Question: I have two spinners separately, which help me selecting the options and criterias for the ListView to generate, i.e. I need to select a bus and a stop to show the timetable(ListView) which fit the query. Now straight to the problem: I have two spinners in ScrollView and ListView itself. I need to ensure, that it would scroll smoothly when the device is flipped horizontally. All I can is to scroll ListView in fixed height, while it could fill and cover it's whole height, but it's shrinked... Any ideas?
PublicTransport java code:
'''
public class PublicTransport extends Fragment {
private View rootView;
private Spinner routes_spinner, stops_spinner;
private Button submit;
private String spinner_stop_name;
private int bus_id;
private String table_names[] = { "Bus_2", "Bus_2B", "Bus_3", "Bus_4", "Bus_6", "Bus_6B", "Bus_9", "Bus_10", "Bus_11", "Bus_16", "Bus_16B" };
private List<PublicTransportItem> items = new ArrayList<PublicTransportItem>();
private List<String> uniqueStops = new ArrayList<String>();
private CustomPublicTransportListAdapter adapter;
private ListView listView;
private static Locale myLocale;
private Context context;
private EasyTracker easyTracker = null;
@Override
public View onCreateView(LayoutInflater inflater, ViewGroup container,
Bundle savedInstanceState) {
rootView = inflater.inflate(R.layout.publictransport, container, false);
context = getActivity().getApplicationContext();
easyTracker = EasyTracker.getInstance(context);
setLanguage();
routes_spinner = (Spinner) rootView.findViewById(R.id.routes_spinner);
ArrayAdapter<CharSequence> routes_adapter = ArrayAdapter.createFromResource(getActivity(),
R.array.routes_array, android.R.layout.simple_spinner_item);
routes_adapter.setDropDownViewResource(android.R.layout.simple_spinner_dropdown_item);
routes_spinner.setAdapter(routes_adapter);
stops_spinner = (Spinner) rootView.findViewById(R.id.stops_spinner);
routes_spinner.setOnItemSelectedListener(new AdapterView.OnItemSelectedListener() {
@Override
public void onItemSelected(AdapterView<?> adapterView, View view, int i, long l) {
bus_id = i;
easyTracker.send(MapBuilder.createEvent("Public_transport",
"Rout", String.valueOf(i), null).build());//Routes i + 1
PublicTransportDatabaseHandler ptdb = new PublicTransportDatabaseHandler(context);
uniqueStops = ptdb.getAllStops(table_names[bus_id]);
ArrayAdapter<String> stops_adapter = new ArrayAdapter<String>(getActivity(), android.R.layout.simple_spinner_item,
uniqueStops);
stops_adapter.setDropDownViewResource(android.R.layout.simple_spinner_dropdown_item);
stops_spinner.setAdapter(stops_adapter);
items = ptdb.getAllPublicTransportItems(table_names[bus_id], spinner_stop_name);
adapter = new CustomPublicTransportListAdapter (context, items, bus_id);
listView = (ListView) rootView.findViewById(R.id.resultsList);
listView.setAdapter(adapter);
listView.setOnTouchListener(new View.OnTouchListener() {
@Override
public boolean onTouch(View v, MotionEvent event) {
int action = event.getAction();
switch (action) {
case MotionEvent.ACTION_DOWN:
v.getParent().requestDisallowInterceptTouchEvent(true);
break;
case MotionEvent.ACTION_UP:
v.getParent().requestDisallowInterceptTouchEvent(false);
break;
}
v.onTouchEvent(event);
return true;
}
});
}
@Override
public void onNothingSelected(AdapterView<?> adapterView) {
}
});
stops_spinner.setOnItemSelectedListener(new AdapterView.OnItemSelectedListener() {
@Override
public void onItemSelected(AdapterView<?> adapterView, View view, int i, long l) {
easyTracker.send(MapBuilder.createEvent("Public_transport",
"Stop", String.valueOf(i), null).build());//Stops i + 1
spinner_stop_name = stops_spinner.getItemAtPosition(i).toString();
PublicTransportDatabaseHandler ptdb = new PublicTransportDatabaseHandler(context);
items = ptdb.getAllPublicTransportItems(table_names[bus_id], spinner_stop_name);
adapter = new CustomPublicTransportListAdapter (context, items, bus_id);
listView = (ListView) rootView.findViewById(R.id.resultsList);
listView.setAdapter(adapter);
listView.setOnTouchListener(new View.OnTouchListener() {
@Override
public boolean onTouch(View v, MotionEvent event) {
int action = event.getAction();
switch (action) {
case MotionEvent.ACTION_DOWN:
v.getParent().requestDisallowInterceptTouchEvent(true);
break;
case MotionEvent.ACTION_UP:
v.getParent().requestDisallowInterceptTouchEvent(false);
break;
}
v.onTouchEvent(event);
return true;
}
});
}
@Override
public void onNothingSelected(AdapterView<?> adapterView) {
}
});
return rootView;
}
public static final PublicTransport newInstance(){
PublicTransport publicTransport = new PublicTransport();
Bundle bdl = new Bundle(2);
publicTransport.setArguments(bdl);
return publicTransport;
}
private void setLanguage() {
SharedPreferences sp = this.getActivity().getSharedPreferences("MyPrefs", Context.MODE_PRIVATE);
String lang = sp.getString("languages", "lt");
myLocale = new Locale(lang);
Resources res = getResources();
DisplayMetrics dm = res.getDisplayMetrics();
Configuration conf = res.getConfiguration();
conf.locale = myLocale;
res.updateConfiguration(conf, dm);
}
}
'''
PublicTransport xml code:
'''
<LinearLayout xmlns:android="http://schemas.android.com/apk/res/android"
android:layout_width="fill_parent"
android:layout_height="fill_parent"
android:orientation="vertical">
<LinearLayout
android:layout_height="wrap_content"
android:layout_width="fill_parent"
android:orientation="horizontal"
android:gravity="center_vertical"
android:weightSum="1"
android:layout_marginTop="10dp"
android:background="@drawable/blue_rectangle">
<TextView
android:text="@string/bus_route"
android:layout_height="wrap_content"
android:layout_width="0dip"
android:layout_weight="0.4"
android:textSize="18sp"
android:fontFamily="sans-serif-condensed"
android:textColor="#ffffff" />
<Spinner
android:id="@+id/routes_spinner"
android:layout_height="wrap_content"
android:layout_width="0dip"
android:layout_weight="0.6"
android:entries="@array/routes_array"
android:prompt="@string/route" />
</LinearLayout>
<View
android:layout_width="fill_parent"
android:layout_height="1dp"
android:background="#ffffff" />
<LinearLayout
android:layout_height="wrap_content"
android:layout_width="fill_parent"
android:orientation="horizontal"
android:gravity="center_vertical"
android:weightSum="1"
android:layout_marginBottom="10dp"
android:background="@drawable/blue_rectangle">
<TextView
android:text="@string/bus_stop"
android:layout_height="wrap_content"
android:layout_width="0dip"
android:layout_weight="0.4"
android:textSize="18sp"
android:fontFamily="sans-serif-condensed"
android:textColor="#ffffff" />
<Spinner
android:id="@+id/stops_spinner"
android:layout_height="wrap_content"
android:layout_width="0dip"
android:layout_weight="0.6"
android:prompt="@string/stop" />
</LinearLayout>
<View
android:layout_width="fill_parent"
android:layout_height="1dp"
android:background="#ffffff" />
<TextView
android:layout_width="wrap_content"
android:layout_height="wrap_content"
android:text="@string/results"
android:padding="8dp"
android:textSize="18dp"
android:textStyle="normal"
android:textColor="@android:color/white"
android:fontFamily="sans-serif-condensed" />
<View
android:layout_width="fill_parent"
android:layout_height="1dp"
android:background="#ffffff" />
<ListView
android:id="@+id/resultsList"
android:layout_width="fill_parent"
android:layout_height="wrap_content"
android:layout_margin="5dp"
android:divider="@android:color/transparent"
android:dividerHeight="5.0sp">
</ListView>
</LinearLayout>
</ScrollView>
'''

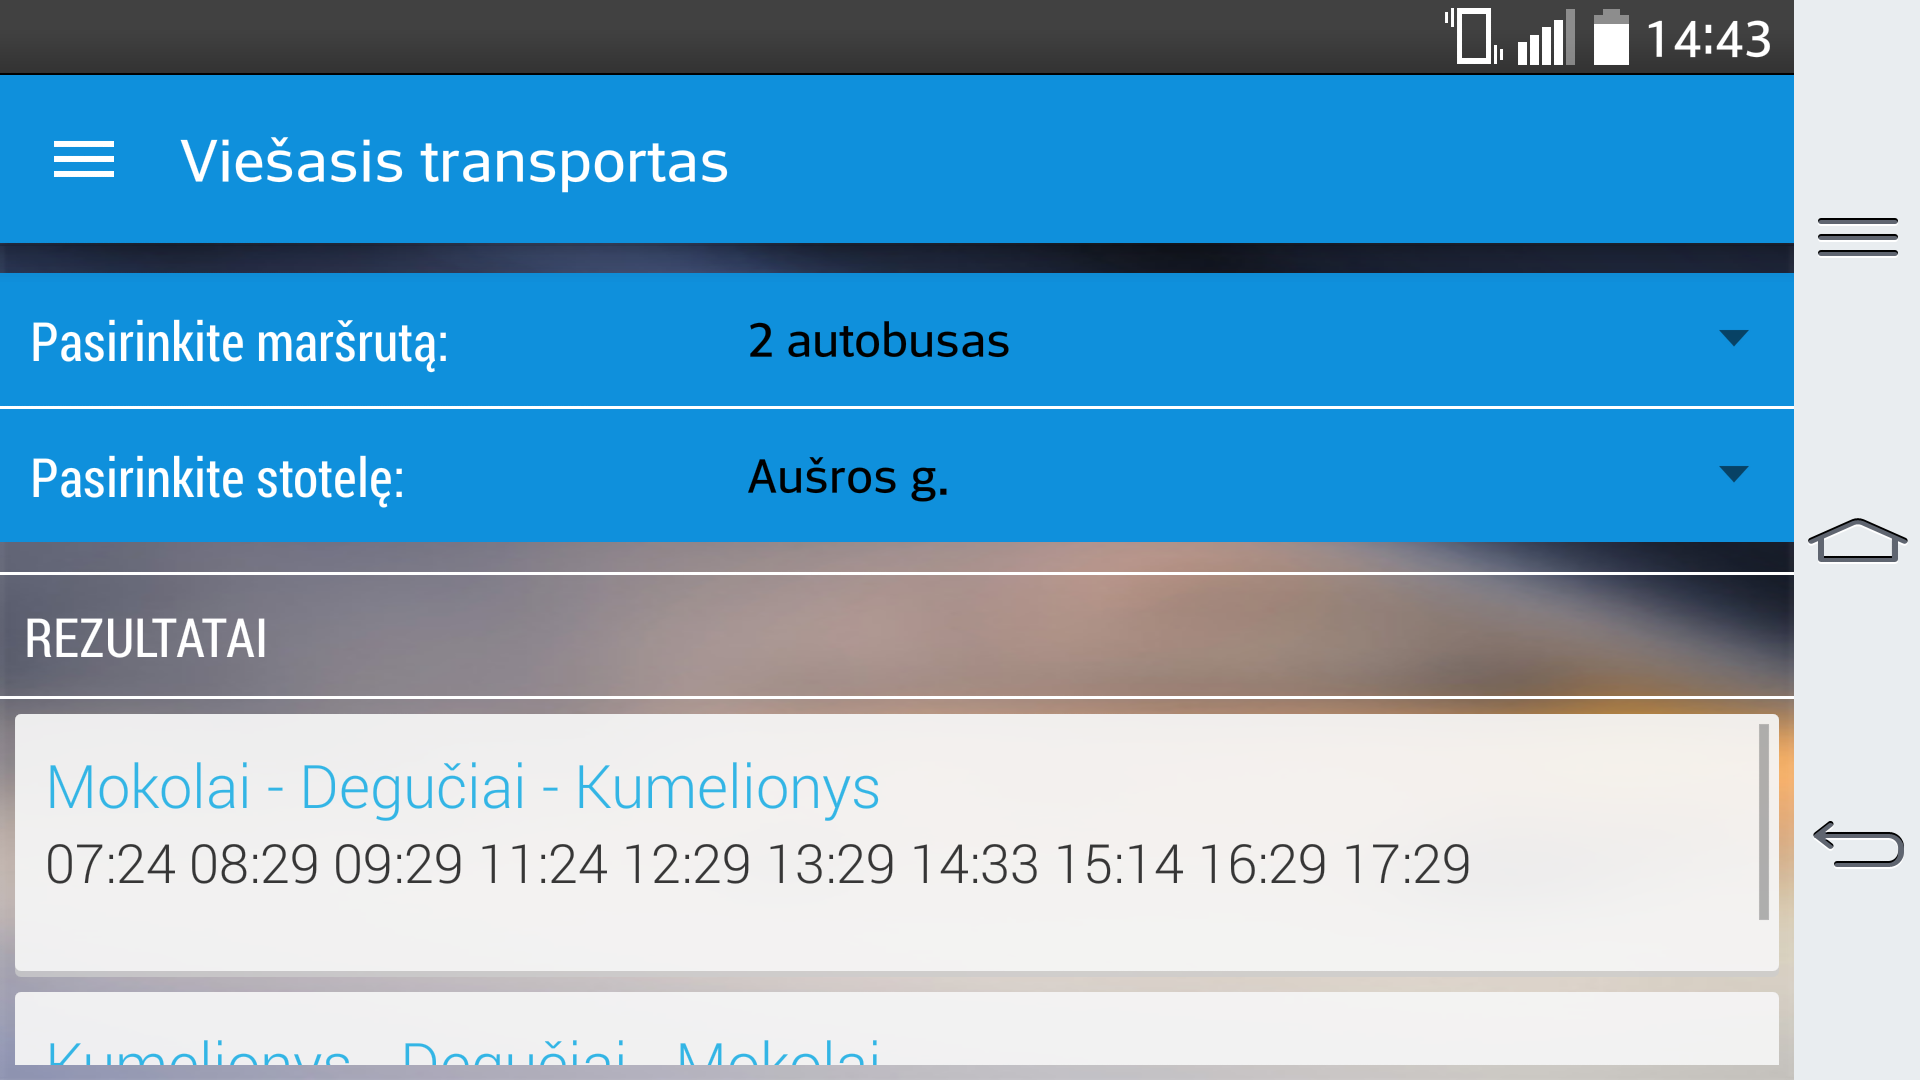
Answer: Don't use 'ListView' inside 'ScrollView'...instead, just use 'ListView' and add header view at the top of 'ListView'...
<URL>
EDIT:
<URL> is the example i just created. I hope it helps...